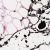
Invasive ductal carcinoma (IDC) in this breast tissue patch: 0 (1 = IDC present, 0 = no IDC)